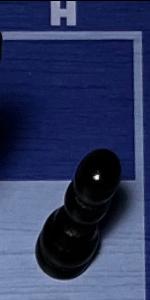
Label: Pawn_Black